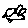
Label: bird